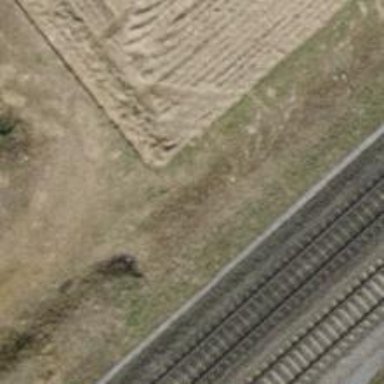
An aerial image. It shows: Unpaved track with grade 3 surface.